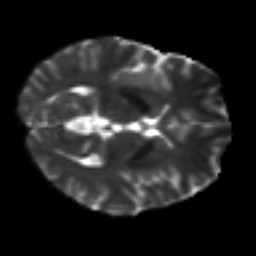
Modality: T2w
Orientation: axial
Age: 34
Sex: female
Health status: ill
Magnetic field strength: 3 T
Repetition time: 9 s
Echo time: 0.093 s